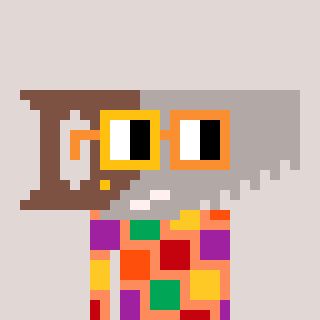
a pixel art character with square yellow and orange glasses, a saw-shaped head and a peachy-colored body on a warm background